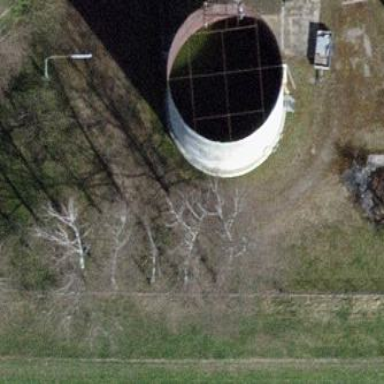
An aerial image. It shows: Building that serves as silo.